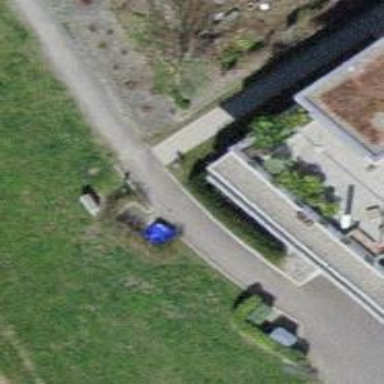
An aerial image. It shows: Footway with cobblestone surface.